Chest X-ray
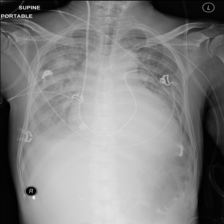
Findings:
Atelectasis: negative
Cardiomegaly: negative
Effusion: positive
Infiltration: negative
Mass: negative
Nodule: negative
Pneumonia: negative
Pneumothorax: negative
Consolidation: positive
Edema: negative
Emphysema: negative
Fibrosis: negative
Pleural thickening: negative
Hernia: negative